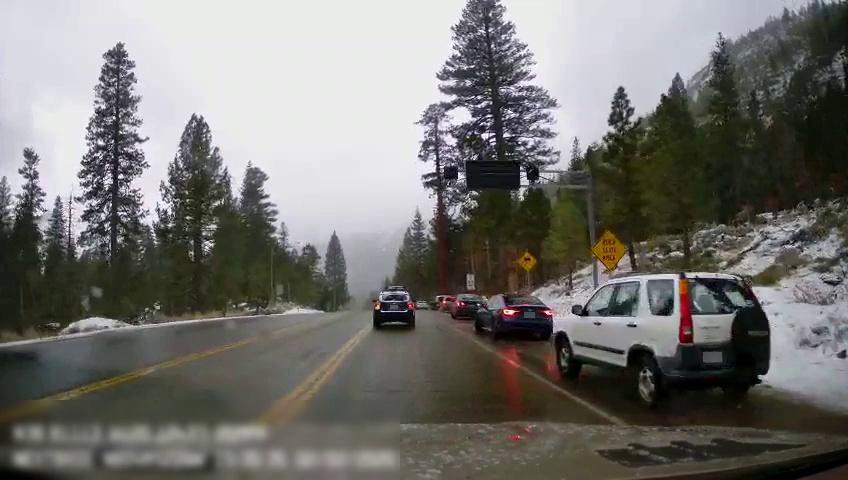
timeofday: Day
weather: Snowy
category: Drivable Space
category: Vehicles | Car
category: Vehicles | SUV
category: Pedestrians
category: Vehicles | SUV
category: Vehicles | Car
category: Vehicles | Car
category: Vehicles | SUV
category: Vehicles | SUV
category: Lanes | Current Lane
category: Lanes | Opposite Lane
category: Lanes | Opposite Lane
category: Lanes | Current Lane
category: Traffic | Signs
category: Traffic | Signs
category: Traffic | Signs
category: Traffic | Lights
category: Traffic | Lights